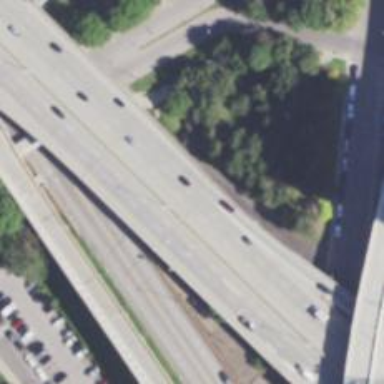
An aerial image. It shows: Viaduct bridge over motorway with asphalt surface.